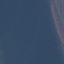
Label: SeaLake